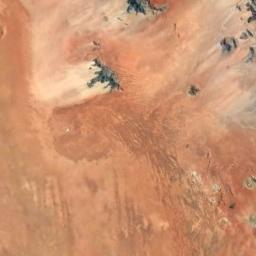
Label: desert